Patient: sex M, age 66
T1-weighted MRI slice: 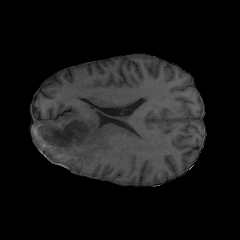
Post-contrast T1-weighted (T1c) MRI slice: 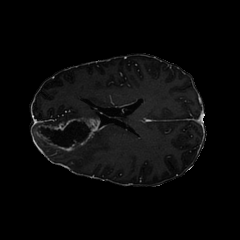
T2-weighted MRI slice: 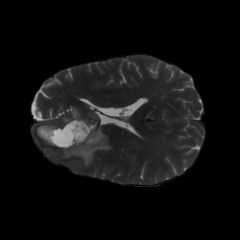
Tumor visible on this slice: yes
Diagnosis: Glioblastoma, IDH-wildtype
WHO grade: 4